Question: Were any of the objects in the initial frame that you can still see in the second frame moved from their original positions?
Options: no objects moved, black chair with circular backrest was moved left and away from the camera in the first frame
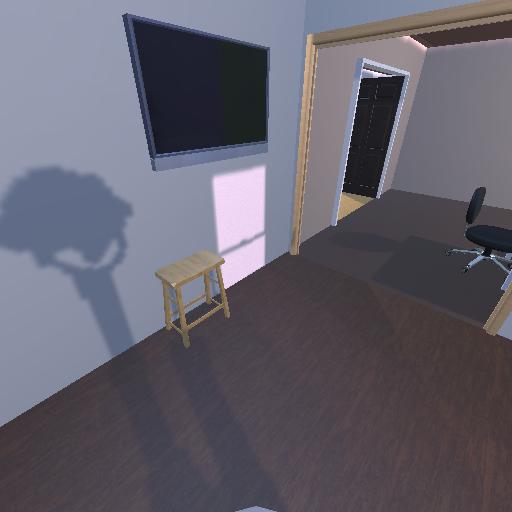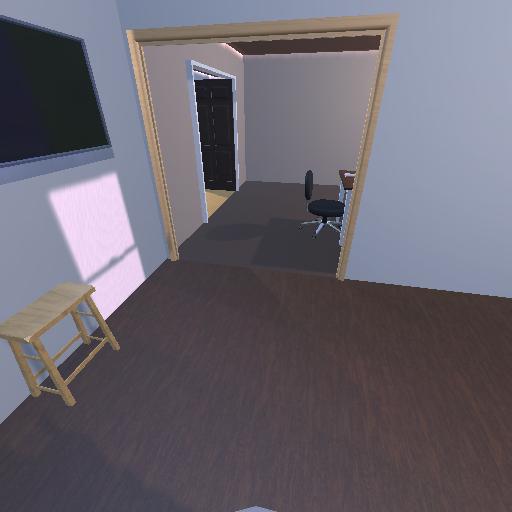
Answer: no objects moved